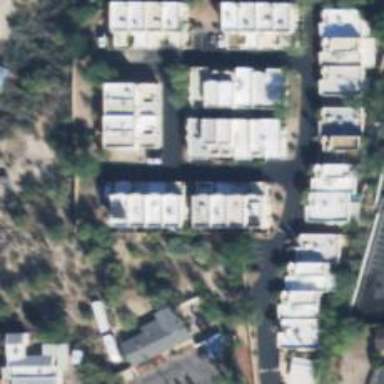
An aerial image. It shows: Residential area with apartments.